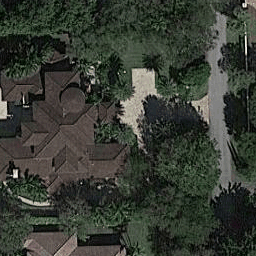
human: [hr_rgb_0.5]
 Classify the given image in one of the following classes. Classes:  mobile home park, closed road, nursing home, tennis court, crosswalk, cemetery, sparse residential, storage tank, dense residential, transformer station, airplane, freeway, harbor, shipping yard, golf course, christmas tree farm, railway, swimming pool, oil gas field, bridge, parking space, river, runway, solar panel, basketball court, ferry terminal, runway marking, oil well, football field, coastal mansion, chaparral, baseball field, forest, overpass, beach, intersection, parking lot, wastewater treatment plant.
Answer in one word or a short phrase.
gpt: sparse residential